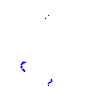
Particle: proton